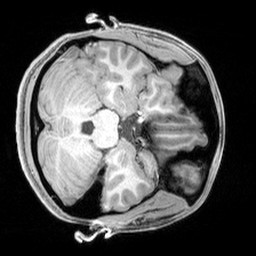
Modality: T1w
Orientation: axial
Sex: female
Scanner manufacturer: siemens
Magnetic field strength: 3 T
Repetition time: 2.3 s
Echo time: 0.00226 s